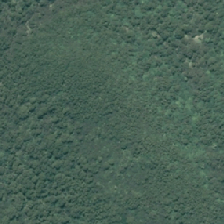
Land cover: indigenous_forest